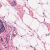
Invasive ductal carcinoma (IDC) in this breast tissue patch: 0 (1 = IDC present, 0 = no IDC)